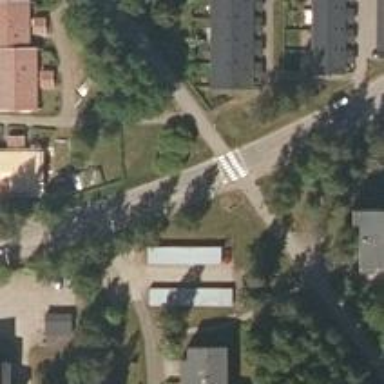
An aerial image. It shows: Marked asphalt footway with shared cycleway crossing.